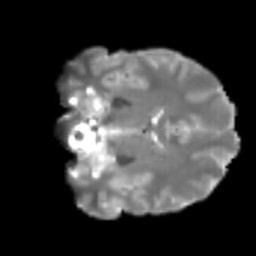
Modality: T2w
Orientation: coronal
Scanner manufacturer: siemens
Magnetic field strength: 3 T
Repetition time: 4 s
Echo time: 0.0594 s